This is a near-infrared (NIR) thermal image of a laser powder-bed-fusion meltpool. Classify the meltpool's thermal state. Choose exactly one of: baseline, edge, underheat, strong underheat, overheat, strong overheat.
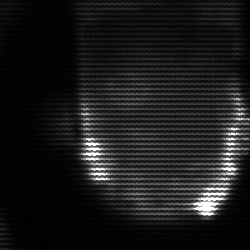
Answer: baseline